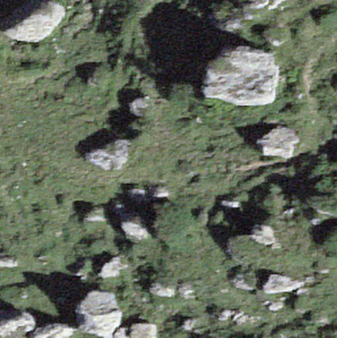
Label: bouldering_area